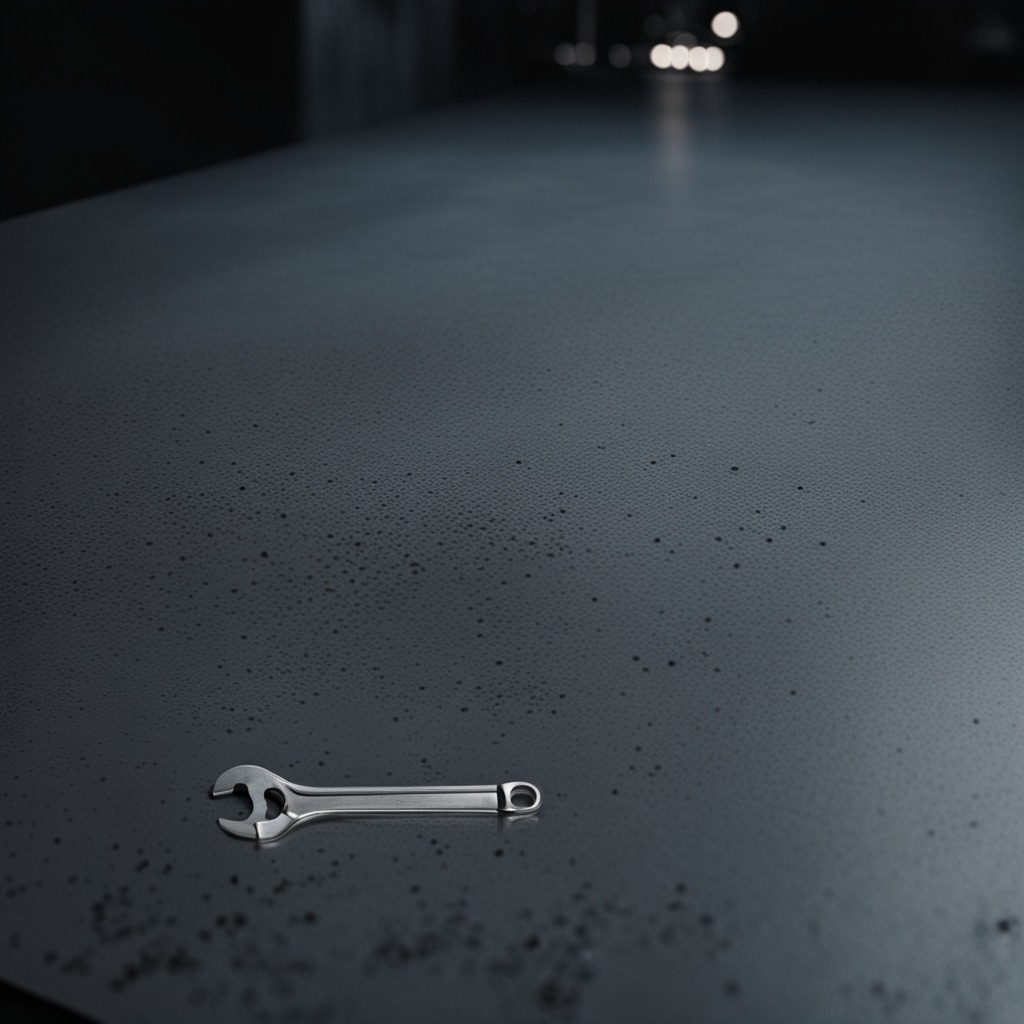
A wrench is lying on the clean granite table inside a workshop at night.